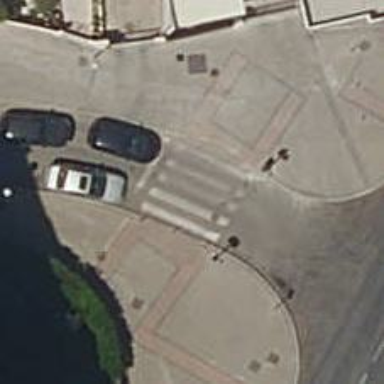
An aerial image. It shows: Footway crossing with traffic signals.